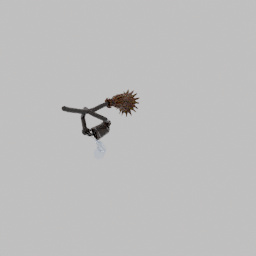
Label: people